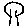
Label: tree